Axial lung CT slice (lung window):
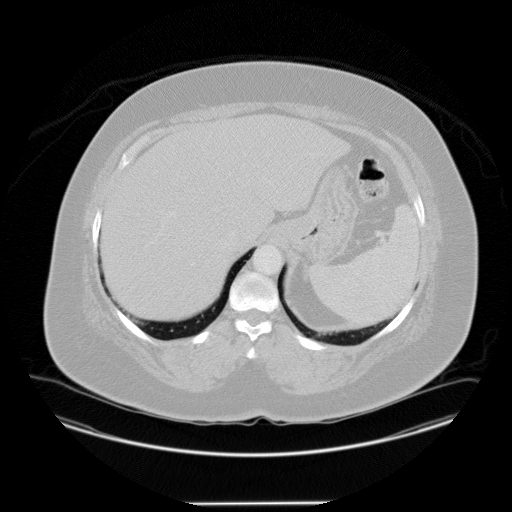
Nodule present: no